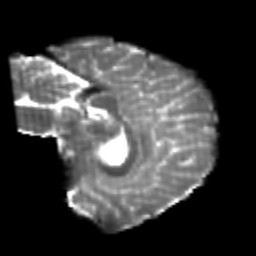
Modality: T2w
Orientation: sagittal
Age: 26
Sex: male
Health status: healthy
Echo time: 0.074 s